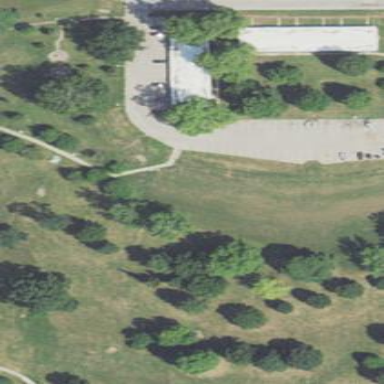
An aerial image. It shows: Recreational ground in the park area.